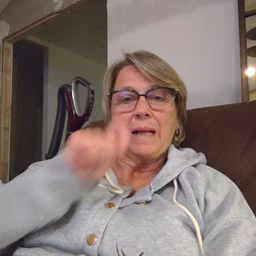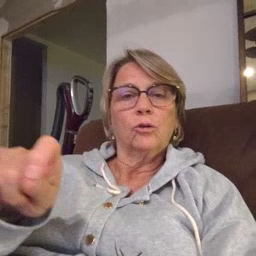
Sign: pencil